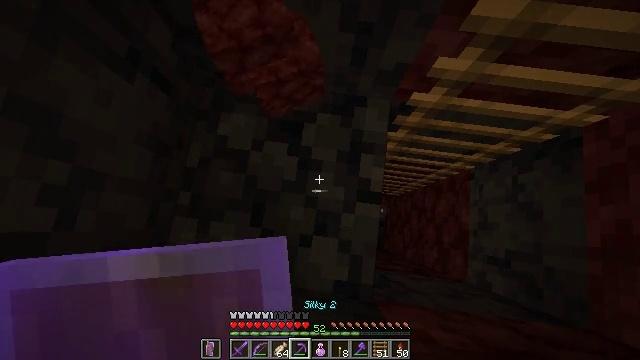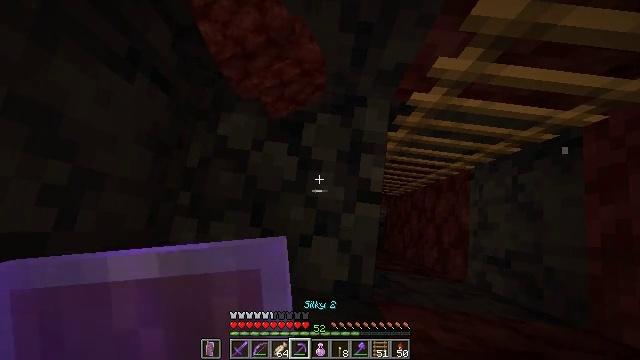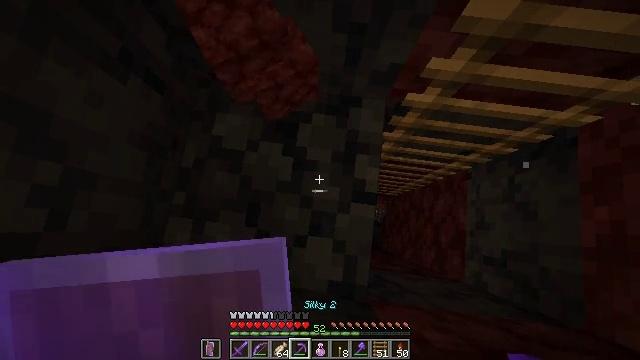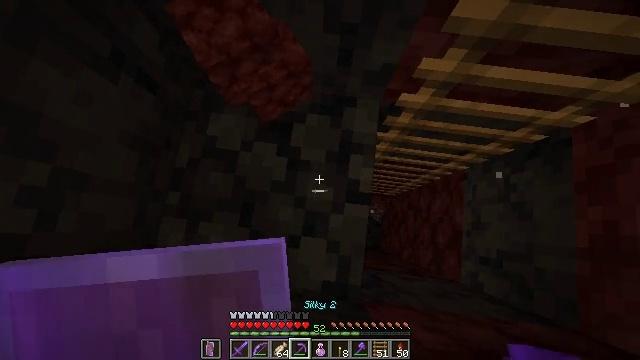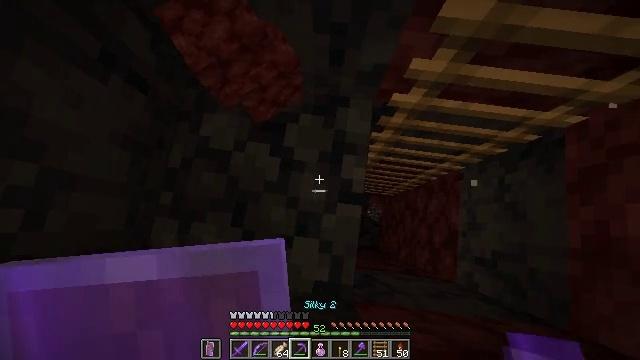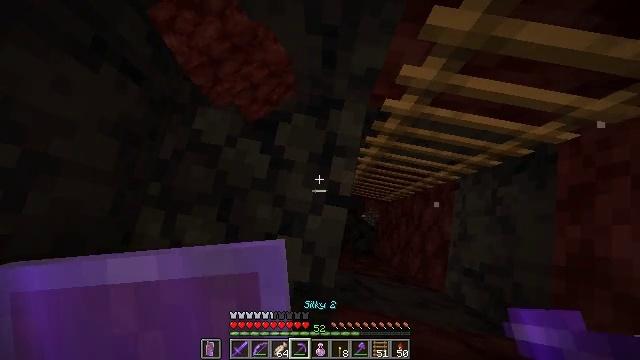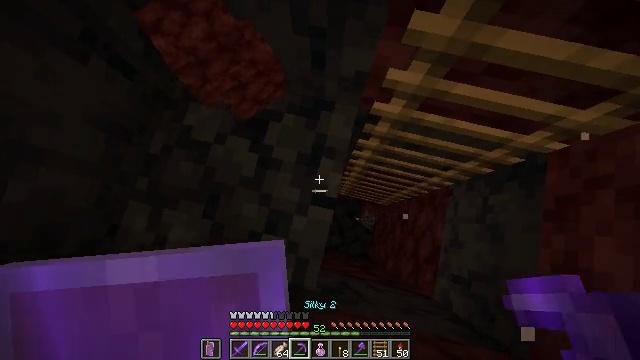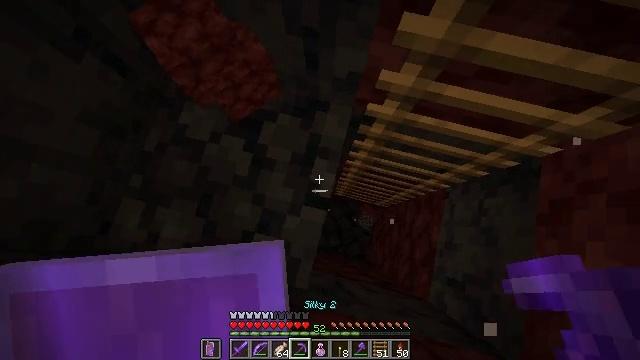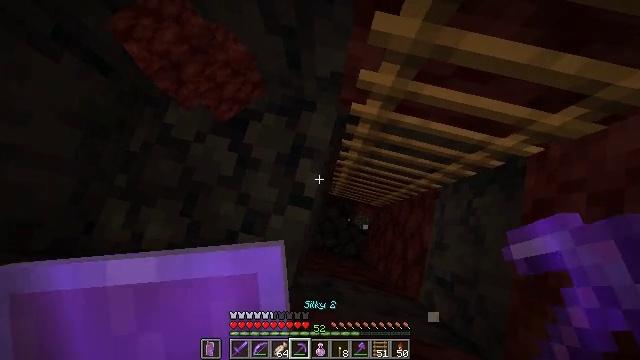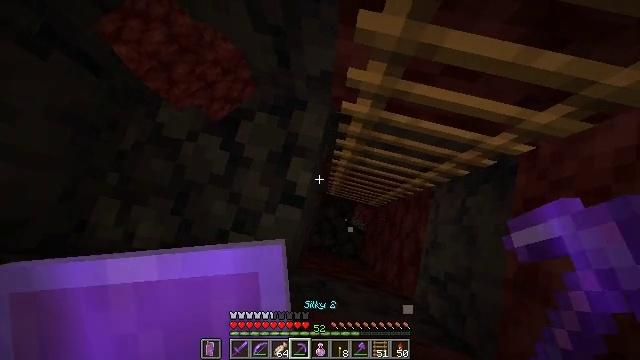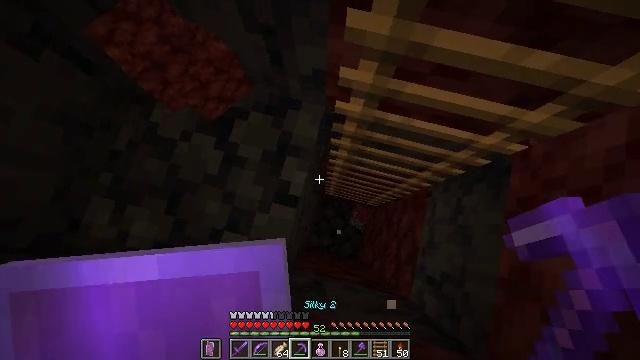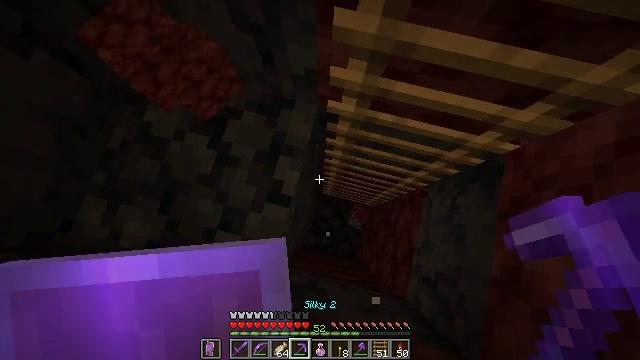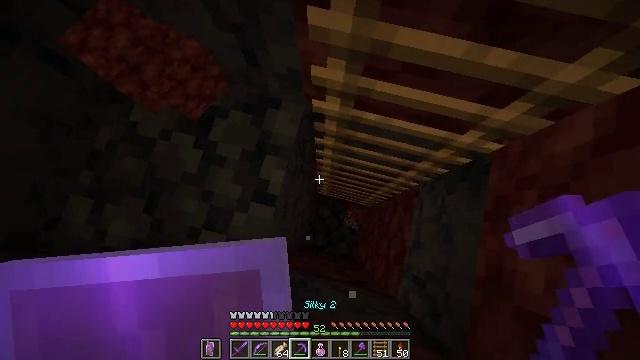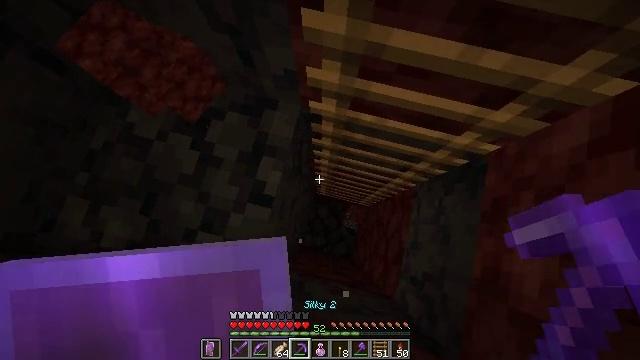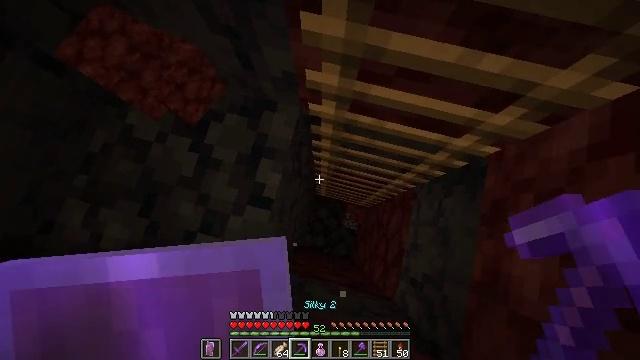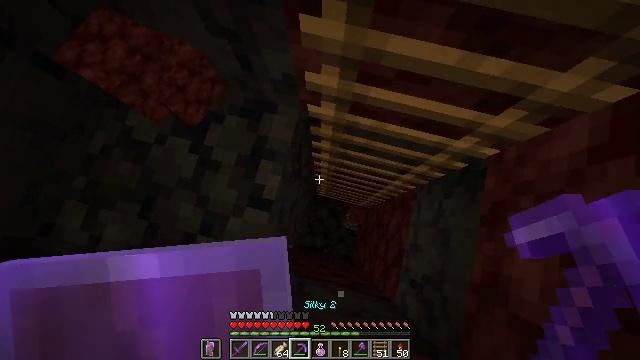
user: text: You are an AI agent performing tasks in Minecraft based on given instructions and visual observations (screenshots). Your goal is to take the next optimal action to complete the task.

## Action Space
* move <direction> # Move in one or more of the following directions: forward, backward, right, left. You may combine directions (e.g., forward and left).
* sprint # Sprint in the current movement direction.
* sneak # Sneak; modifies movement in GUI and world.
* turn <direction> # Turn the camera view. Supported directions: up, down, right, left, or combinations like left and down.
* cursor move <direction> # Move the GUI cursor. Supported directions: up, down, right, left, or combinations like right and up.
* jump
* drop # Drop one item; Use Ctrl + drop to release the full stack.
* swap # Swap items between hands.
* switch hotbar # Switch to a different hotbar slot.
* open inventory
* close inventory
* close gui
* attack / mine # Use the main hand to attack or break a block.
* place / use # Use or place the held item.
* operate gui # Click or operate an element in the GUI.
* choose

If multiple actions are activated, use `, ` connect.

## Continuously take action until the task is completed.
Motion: motion action
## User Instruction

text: Break the basalt block.
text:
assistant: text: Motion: sneak
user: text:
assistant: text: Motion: move right, sneak
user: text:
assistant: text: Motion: move right, sneak
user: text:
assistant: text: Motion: move right, sneak
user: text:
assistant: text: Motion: move right, sneak, turn left
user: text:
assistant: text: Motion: move right, sneak, turn left
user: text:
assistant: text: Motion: move right, sneak
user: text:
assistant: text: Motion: move right, sneak
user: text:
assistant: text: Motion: move right, sneak
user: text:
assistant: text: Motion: move right, sneak
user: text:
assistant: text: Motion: move right, sneak
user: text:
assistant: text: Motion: move right, sneak
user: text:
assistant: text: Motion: move right, sneak
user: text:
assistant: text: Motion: move right, sneak
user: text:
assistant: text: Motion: move right, sneak
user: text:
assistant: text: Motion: move right, sneak
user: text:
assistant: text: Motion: move right, sneak
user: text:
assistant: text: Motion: move right, sneak
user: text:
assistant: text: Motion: move right
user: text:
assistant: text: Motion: move forward
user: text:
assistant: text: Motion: move forward
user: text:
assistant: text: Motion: move forward, turn right and up
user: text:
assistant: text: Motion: move forward, turn right
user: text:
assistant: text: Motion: no_op
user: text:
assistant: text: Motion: no_op
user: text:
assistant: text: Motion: no_op
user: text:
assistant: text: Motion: turn left
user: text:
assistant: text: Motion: no_op
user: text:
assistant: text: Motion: turn left and up
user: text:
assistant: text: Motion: no_op